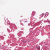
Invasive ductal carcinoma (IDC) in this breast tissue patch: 0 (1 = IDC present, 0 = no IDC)